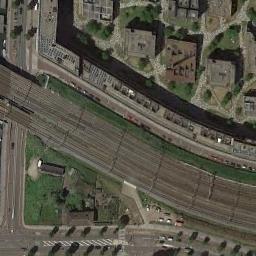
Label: railway